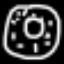
Label: donut